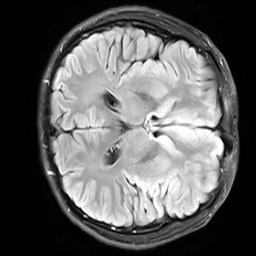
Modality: FLAIR
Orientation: axial
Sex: male
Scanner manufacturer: siemens
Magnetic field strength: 3 T
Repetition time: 10 s
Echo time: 0.09 s